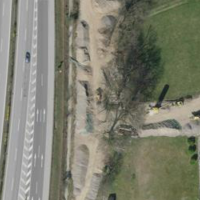
EUNIS habitat code: 57
Species observed at this site:
Diospyros lotus